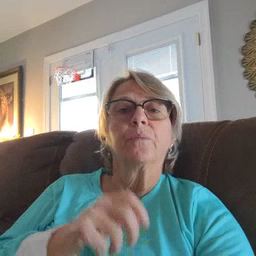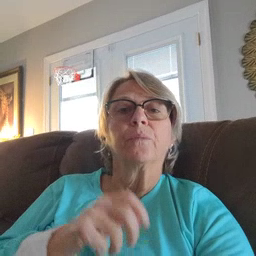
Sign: refrigerator